Question: I am trying to implement a listview that displays a list of directories. and under each directory is a gridview with associated adapter (shown below) showing a list of image thumbnails (see below image). I have it working great except whenever the list item is off the screen then brought back on screen, the images are reloaded. I am using an asynctask to download the thumbnails and replace the placeholder image for each imageview so it is not acceptable that everytime an item is offscreen, all of its thumbnails are downloaded again. Does anyone have an example of this type of implementation (gridview adapter within a listview adapter) where the imageview (or images) are stored? What is the proper way to do this?
Thanks in advance for your help.

## Gallery Adapter
'''
public class GalleryAdapter extends BaseAdapter {
private Context mContext;
ArrayList<GalleryItem> GalleryList;
//MediaAdapter adapter;
public GalleryAdapter(Context c,ArrayList<GalleryItem> l) {
mContext = c;
GalleryList = l;
}
public int getCount() {
return GalleryList.size();
}
public Object getItem(int position) {
return GalleryList.get(position);
}
public long getItemId(int position) {
return 0;
}
public View getView(int position, View convertView, ViewGroup parent) {
GalleryViewHolder viewHolder = null;
if(convertView==null){
// inflate the layout
LayoutInflater inflater = ((Activity) mContext).getLayoutInflater();
convertView = inflater.inflate(R.layout.gallery_item, parent, false);
viewHolder = new GalleryViewHolder();
viewHolder.title = (TextView) convertView.findViewById(R.id.title);
viewHolder.folder_settings = (ImageView) convertView.findViewById(R.id.folder_settings);
viewHolder.mediaGrid = (GridView) convertView.findViewById(R.id.imagegrid);
viewHolder.gridHolder = (LinearLayout) convertView.findViewById(R.id.gridholder);
convertView.setTag(viewHolder);
}
else{
viewHolder = (GalleryViewHolder) convertView.getTag();
}
viewHolder.title.setText(GalleryList.get(position).getTitle());
//Formatting the gridView to fit the screen dim.
ImageTools mWidth = new ImageTools(mContext);
viewHolder.mediaGrid.setColumnWidth(mWidth.imageSize());
int rows = (int) Math.ceil((GalleryList.get(position).getMedia().size() / mWidth.columnNumber)+1);
LinearLayout.LayoutParams labelLayoutParams = new LinearLayout.LayoutParams(LinearLayout.LayoutParams.FILL_PARENT, mWidth.imageSize()*rows);
viewHolder.gridHolder.setLayoutParams(labelLayoutParams);
viewHolder.mediaGrid.setLayoutParams(labelLayoutParams);
viewHolder.mediaGrid.setMinimumHeight(mWidth.imageSize()*rows);
//Set Adapter for image views
viewHolder.mediaGrid.setAdapter(new MediaAdapter(convertView.getContext(),GalleryList.get(position).getMedia()));
viewHolder.folder_settings.setOnClickListener(new View.OnClickListener() {
public void onClick(View v) {
Dialogs.createListDialog(mContext,"Folder Actions", R.array.gallery_action_array).show();
}
});
viewHolder.mediaGrid.setOnItemClickListener(new AdapterView.OnItemClickListener() {
public void onItemClick(AdapterView<?> parent, View view,int position, long id) {
}
});
return convertView;
}
private class GalleryViewHolder {
private TextView title;
private ArrayList<ImageView> imageList;
private GridView mediaGrid;
private ImageView folder_settings;
private LinearLayout gridHolder;
private int position;
}
}
'''
## Media Adapter
'''
public class MediaAdapter extends BaseAdapter {
private Context mContext;
ArrayList<MediaItem> mediaitems;
public MediaAdapter(Context c,ArrayList<MediaItem> l) {
mContext = c;
mediaitems = l;
}
public int getCount() {
return mediaitems.size();
}
public Object getItem(int position) {
return mediaitems.get(position);
}
public long getItemId(int position) {
return 0;
}
public View getView(int position, View convertView, ViewGroup parent) {
ImageView imageView;
if (convertView == null) { // if it's not recycled, initialize some attributes
imageView = new ImageView(mContext);
imageView.setImageResource(R.drawable.loading);
imageView.setTag(R.integer.path,mediaitems.get(position).getPath().toString());
imageView.setTag(R.integer.fullsize,"false");
imageView.setTag(R.integer.parentpath,mediaitems.get(position).getParentPath().toString());
imageView.setTag(R.integer.index , String.valueOf(position));
try {
new thumbDownload(mContext).execute(imageView);
} catch (DbxException e) {
e.printStackTrace();
}
ImageTools mWidth = new ImageTools(mContext);
imageView.setLayoutParams(new GridView.LayoutParams(mWidth.imageSize(), mWidth.imageSize()));
imageView.setScaleType(ImageView.ScaleType.CENTER_CROP);
} else {
imageView = (ImageView) convertView;
}
//imageView.setImageBitmap(mediaitems.get(position).getBitmap());
return imageView;
}
}
'''
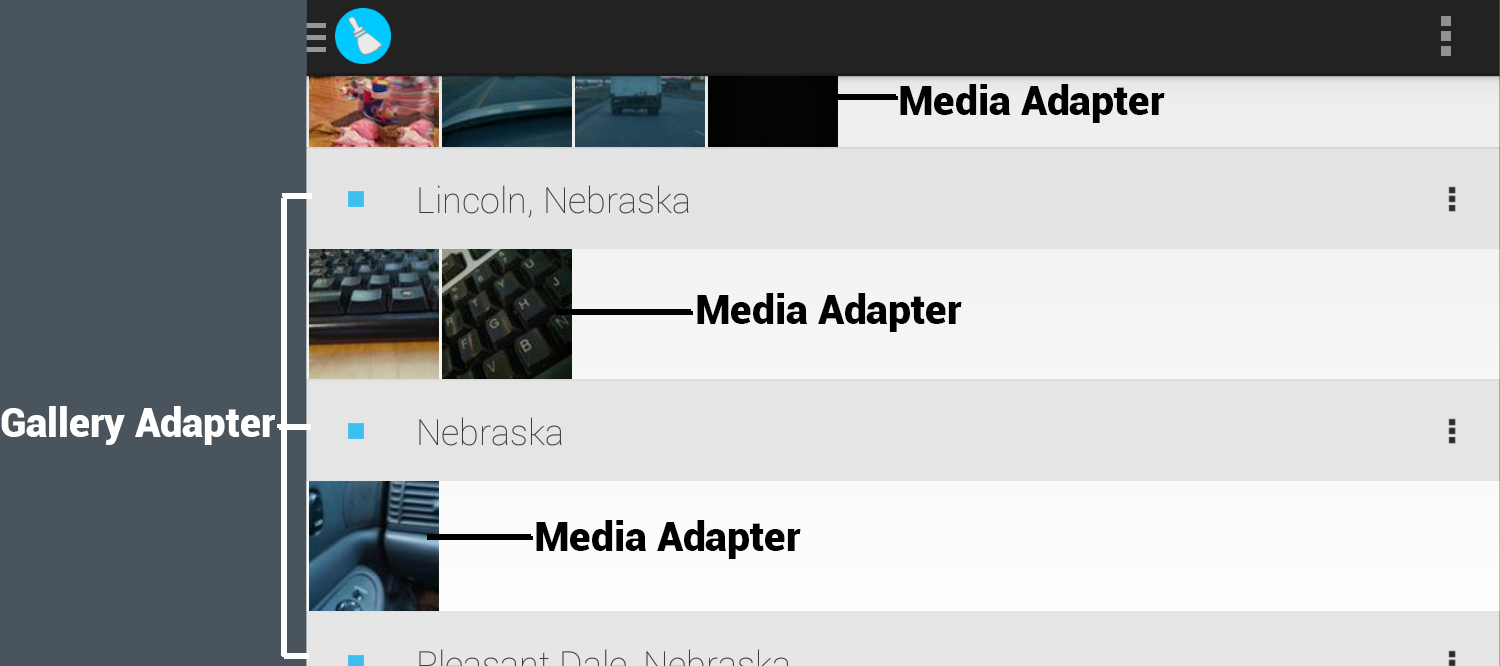
Answer: I ended up Using a 'HashMap<String,Bitmap>' to store the images once they were downloaded. I made the hashMap static in my mediaAdapter so I could add the bitmap from my asynctask when it was downloaded. Then in my media Adapter 'getView()', I added a if statement to check if the image had already been downloaded. If it had, I used 'setImageBitmap(myHash.get(key))'.